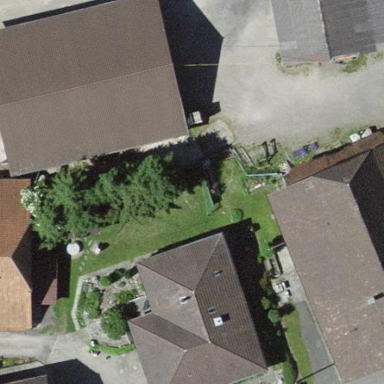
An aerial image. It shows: Shed building.